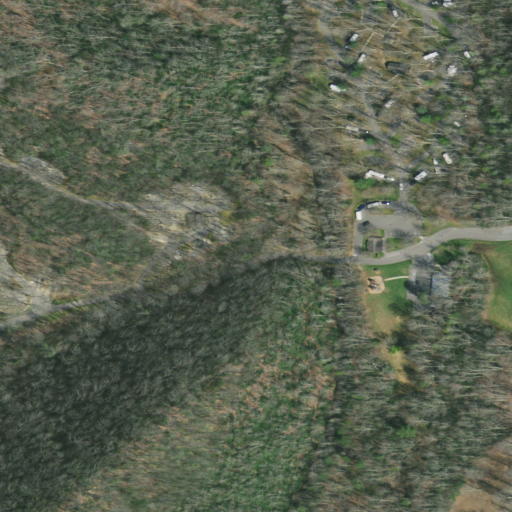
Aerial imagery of valley in Tennessee named Bearwallow Hollow containing deciduous forest, mixed forest, and open development